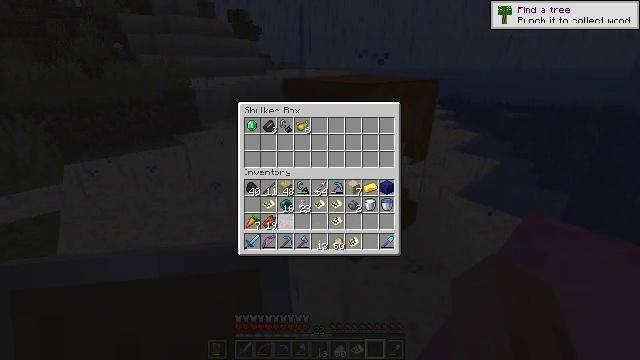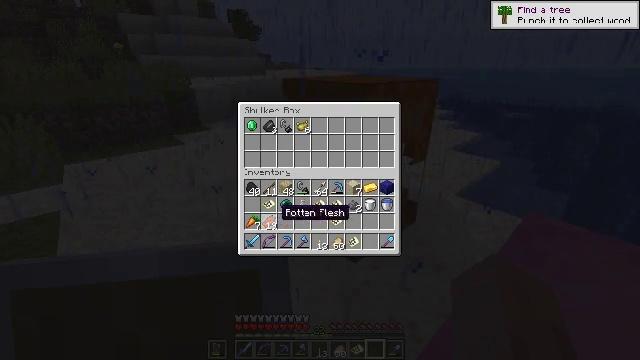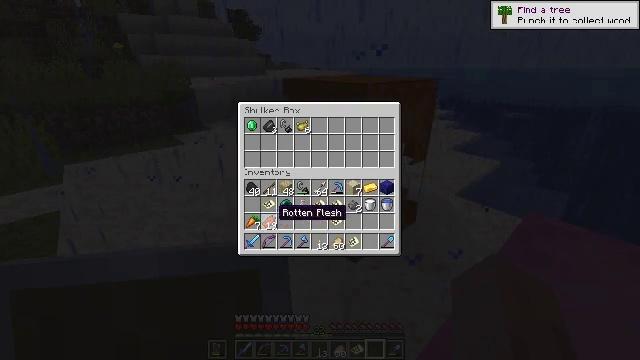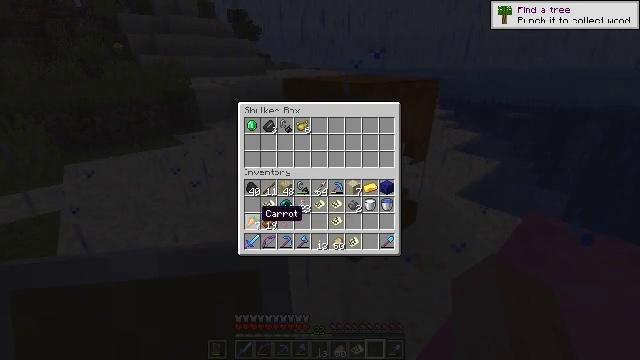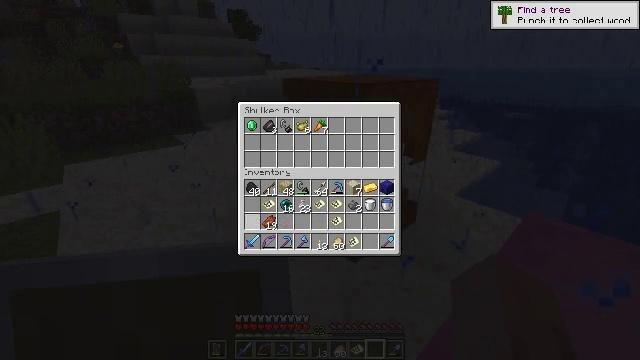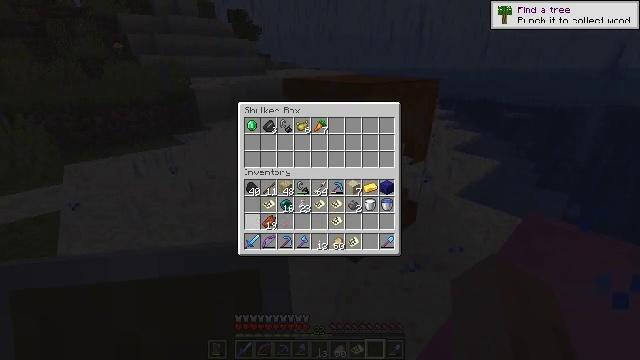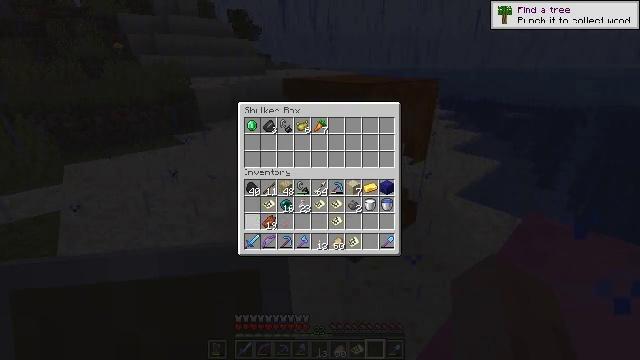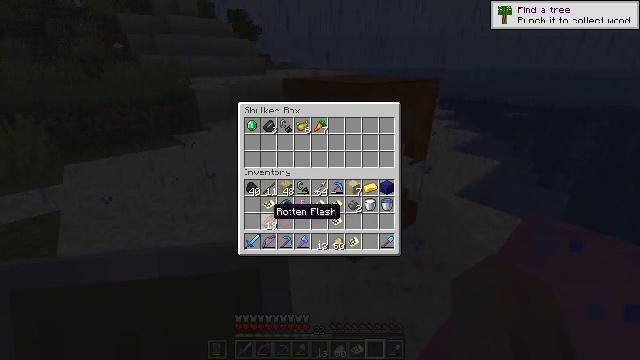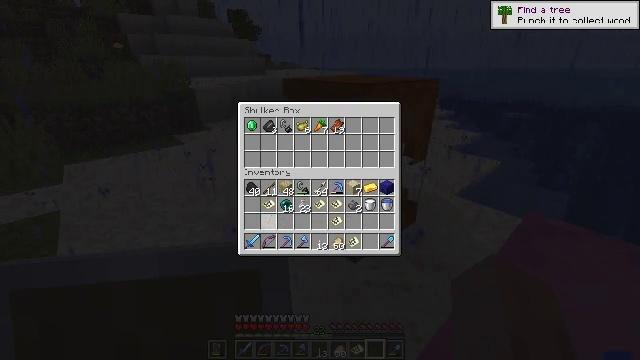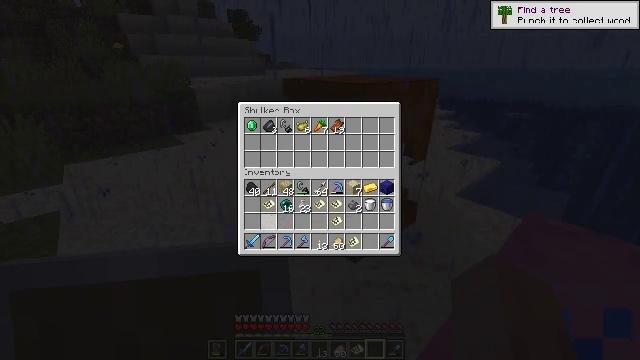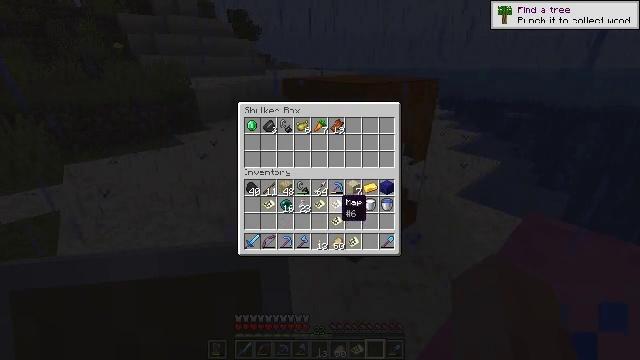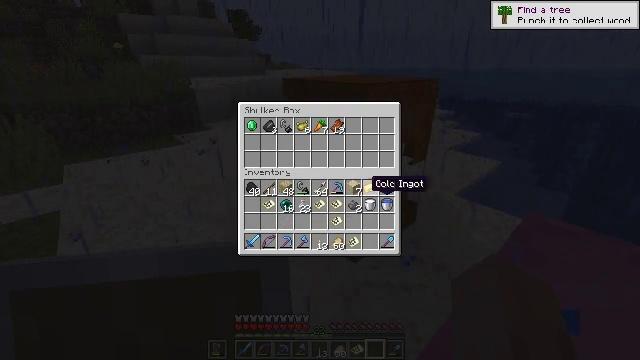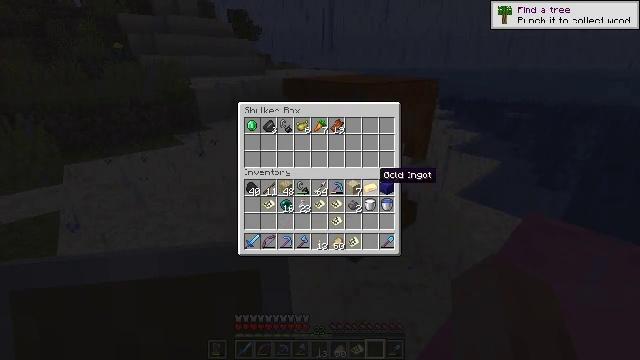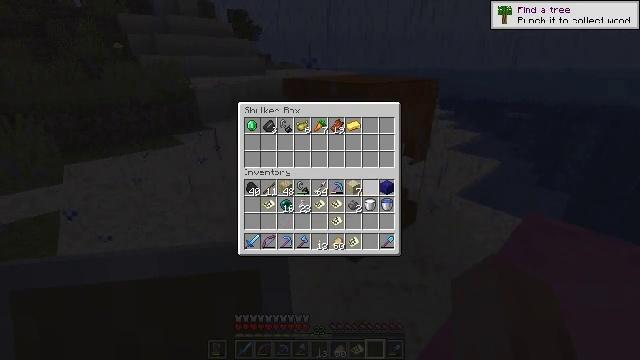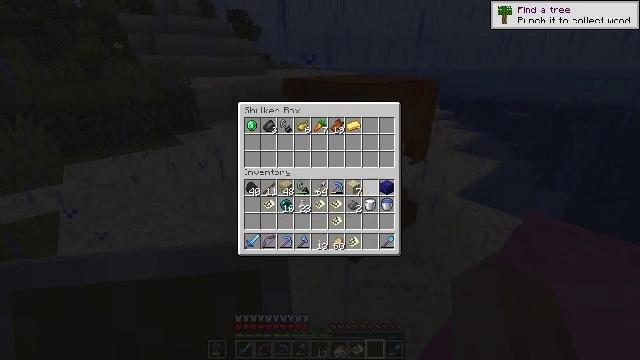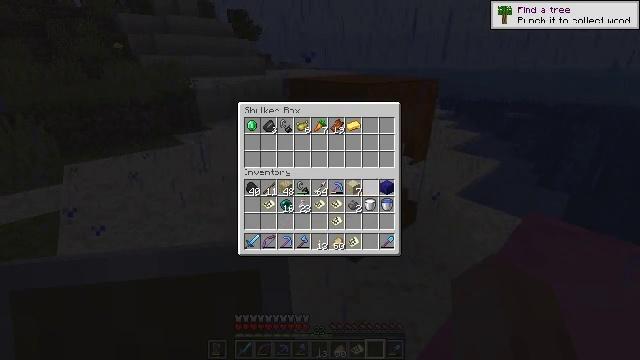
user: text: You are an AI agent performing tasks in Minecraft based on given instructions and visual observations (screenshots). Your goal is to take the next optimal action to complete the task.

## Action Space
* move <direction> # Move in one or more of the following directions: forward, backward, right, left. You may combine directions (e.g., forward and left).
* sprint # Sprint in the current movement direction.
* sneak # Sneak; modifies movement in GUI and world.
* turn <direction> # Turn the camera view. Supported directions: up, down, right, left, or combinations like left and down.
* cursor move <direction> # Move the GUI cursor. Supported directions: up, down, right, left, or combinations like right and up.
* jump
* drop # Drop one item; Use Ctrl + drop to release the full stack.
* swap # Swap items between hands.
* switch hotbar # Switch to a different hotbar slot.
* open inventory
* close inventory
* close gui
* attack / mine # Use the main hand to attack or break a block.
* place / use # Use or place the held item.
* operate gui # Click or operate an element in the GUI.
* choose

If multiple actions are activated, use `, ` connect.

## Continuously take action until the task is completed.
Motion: motion action
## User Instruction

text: Mine the orange shulker box.
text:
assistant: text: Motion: sneak, cursor move left, operate gui
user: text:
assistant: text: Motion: sneak, operate gui
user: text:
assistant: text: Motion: sneak, cursor move left
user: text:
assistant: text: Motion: sneak, operate gui
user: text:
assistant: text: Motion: sneak, operate gui
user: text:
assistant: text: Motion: sneak
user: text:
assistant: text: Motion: sneak, cursor move right
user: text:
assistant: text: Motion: sneak, operate gui
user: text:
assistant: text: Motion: sneak, cursor move right, operate gui
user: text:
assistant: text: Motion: sneak, cursor move right and up
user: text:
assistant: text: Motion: sneak, cursor move right and up
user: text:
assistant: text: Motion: sneak, cursor move right and up
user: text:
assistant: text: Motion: sneak, operate gui
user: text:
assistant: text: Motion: sneak, operate gui
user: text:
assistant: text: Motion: sneak
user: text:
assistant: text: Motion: sneak
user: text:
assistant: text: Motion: sneak
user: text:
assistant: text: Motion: no_op
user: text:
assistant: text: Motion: cursor move left and down
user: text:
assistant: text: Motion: sneak, cursor move left
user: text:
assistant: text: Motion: sneak
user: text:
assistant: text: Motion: sneak, operate gui
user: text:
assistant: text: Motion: sneak
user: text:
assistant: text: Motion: no_op
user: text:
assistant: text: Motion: no_op
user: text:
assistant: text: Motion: cursor move right
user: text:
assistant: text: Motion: no_op
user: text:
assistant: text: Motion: no_op
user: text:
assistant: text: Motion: cursor move left and down
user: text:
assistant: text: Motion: no_op